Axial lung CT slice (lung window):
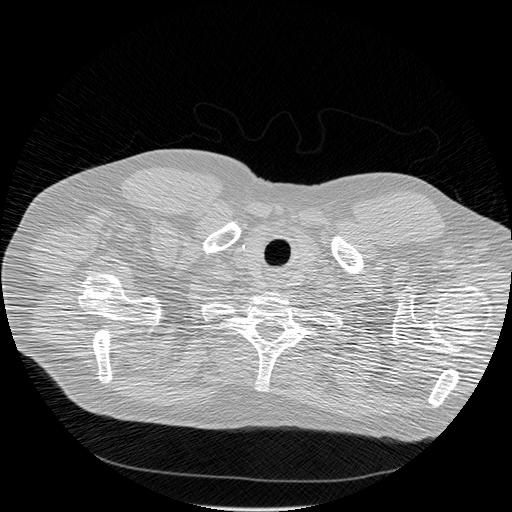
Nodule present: no